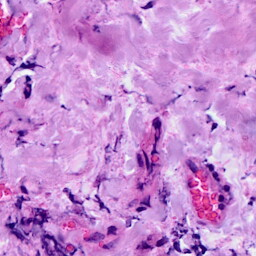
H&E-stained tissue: Breast